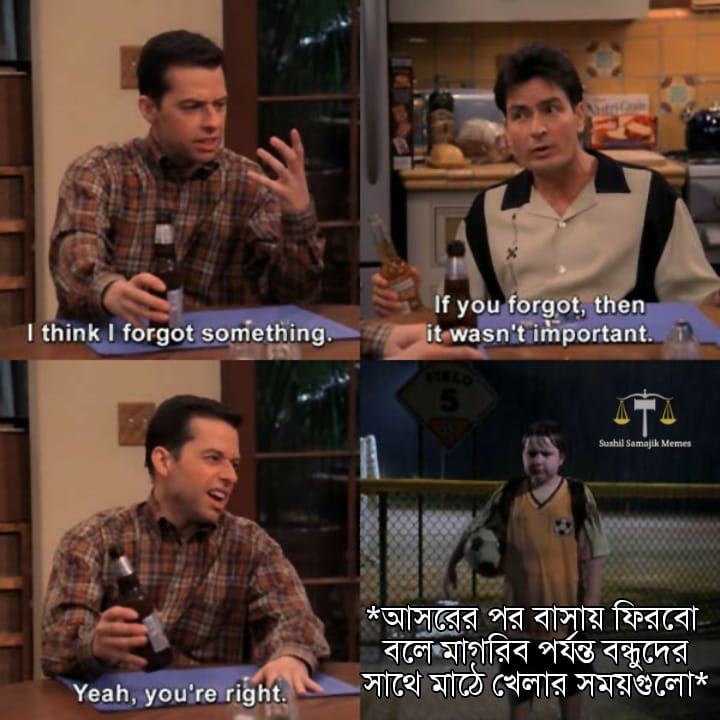
Caption: I think I forgot something     If you forgot , then it wasn't important     Yeah, you're right      *আসরের পর বাসায় ফিরবো বলে মাগরিব পর্যন্ত বন্ধুদের সাথে মাঠে খেলার সময়গুলো*
Label: non-hate